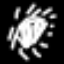
Label: diamond